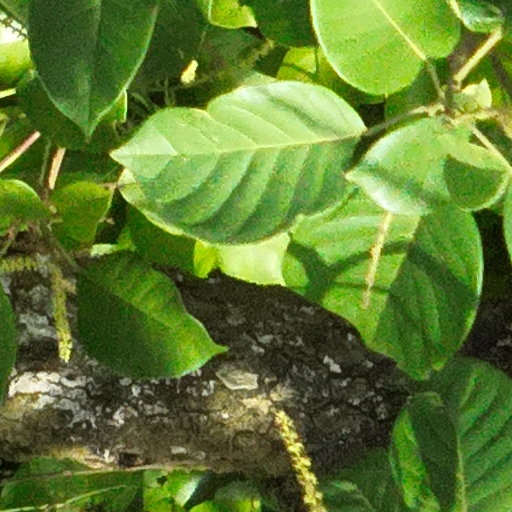
Species: Hieronyma alchorneoides
GBIF accepted scientific name: Hieronyma alchorneoides
Crown area (m\u00b2): 191.622